Question: For some reason LLDB is not showing me the contents of variables while I am stepping through my Swift code. The actual execution works fine, but no matter what I try I can't see the contents of my strings!
Here's what I see in the variable list:

At this point 'type' contains "name" and 'value' contains "Logan". But you wouldn't be able to tell that looking here. If I use the "quick look" button, it says the value is "(None)".
And I get this kind of gibberish when I try to 'po' a String from the console:
'''
(lldb) po space
error: <REPL>:1:1: error: non-nominal type '$__lldb_context' cannot be extended
extension $__lldb_context {
^
<REPL>:11:5: error: 'Space.Type' does not have a member named '$__lldb_wrapped_expr_0'
$__lldb_injected_self.$__lldb_wrapped_expr_0(
^
'''
However this varies. Sometimes I'll get something like:
'''
class name = __NSAtom
'''
or
'''
Printing description of [0]:
(String) [0] = {
core = {
_baseAddress = Builtin.RawPointer = 0x00000001004016f0
_countAndFlags = -4611686018427387894
_owner = Some {
Some = (instance_type = Builtin.RawPointer = 0x0000000100401820 -> 0x00007fff7b3d5390 (void *)0x00007fff7b3d5340: __NSCFString)
}
}
}
'''
or
'''
Printing description of declaration:
(String) declaration = <DW_OP_piece for offset 8: top of stack is not a piece>
'''
...but never the actual contents of the string!
I've noticed the problem only seems to start occurring once a call to 'componentsSeparatedByString()' is made in the function. (This happens right at the top so as I was stepping I didn't notice that the debugger actually does show the value until this point.) So something weird is going on with that function. I've updated the question title to reflect this new information.
Interestingly, it seems once the string has been "corrupted" by this call, you can't view it anywhere else, even when passed to a different function. any regular string variables are not viewable either. Definitely a bug, but I wonder if there's a workaround. It's getting really hard to debug my program!
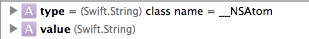
Answer: When I've been encountering this, I've used either 'NSLog("\(myThing)")' in the compiled code I want to debug, or have been calling 'expression NSLog("\(myThing)")' while in the debugger's REPL